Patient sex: M
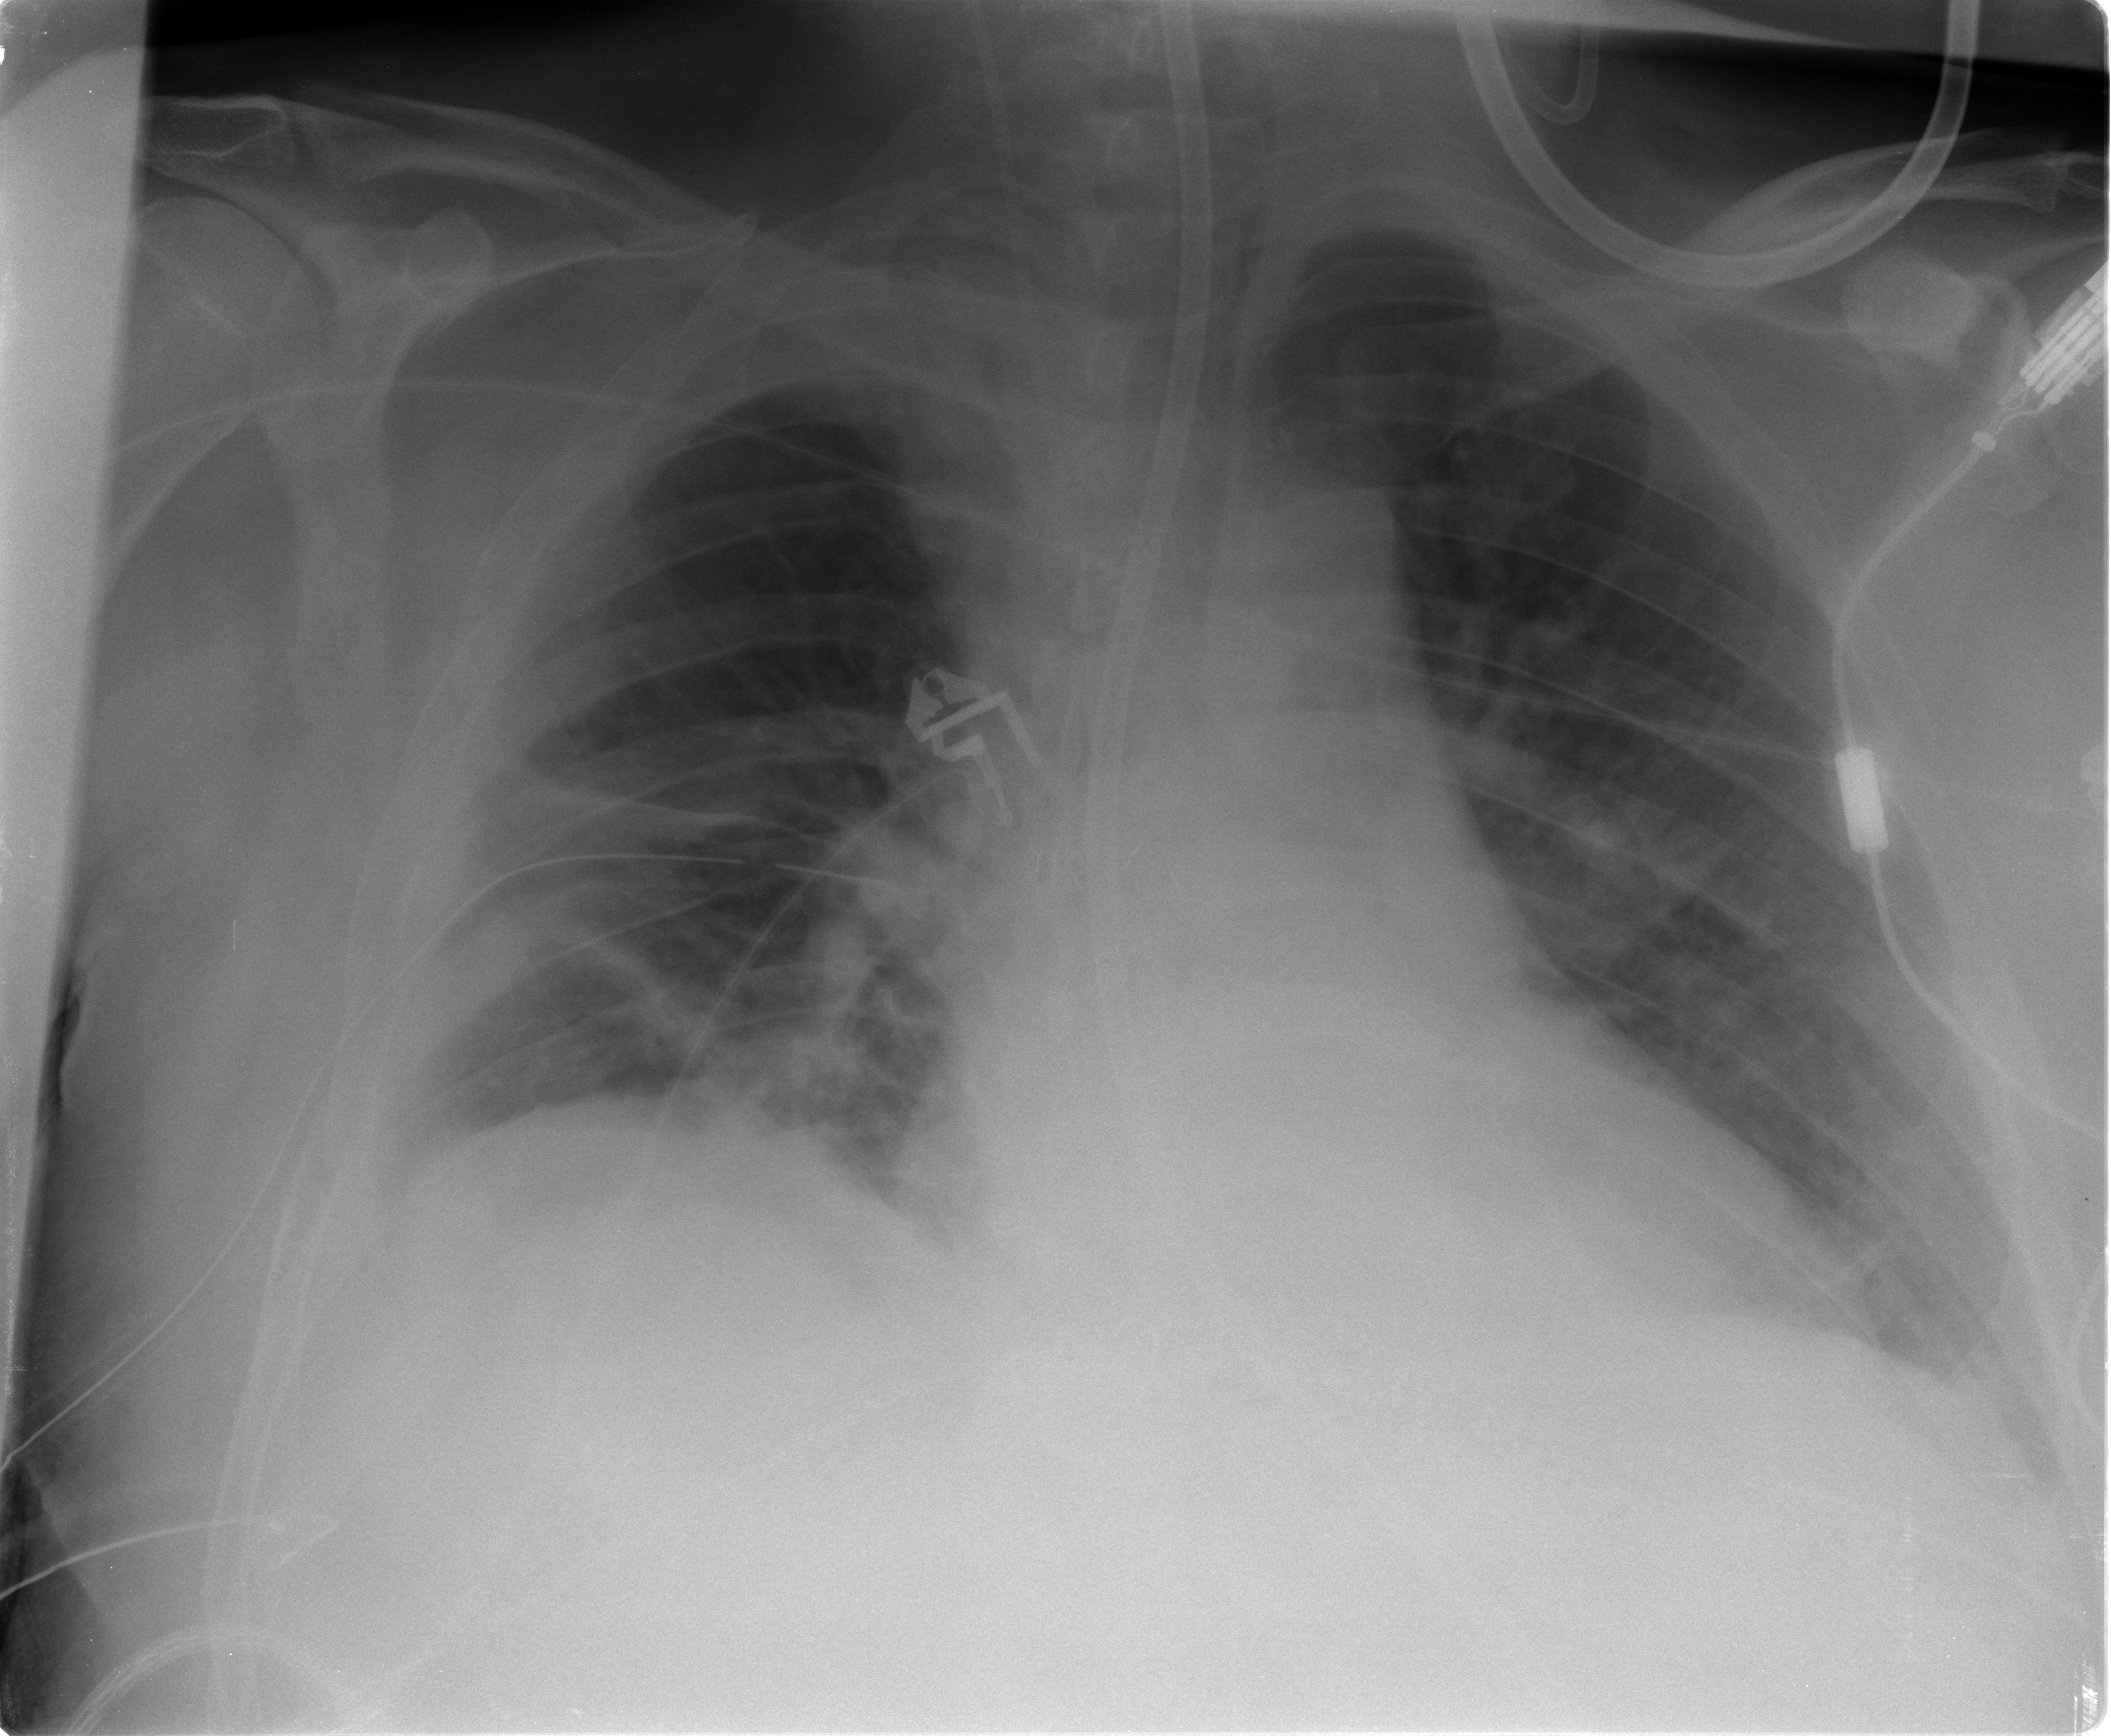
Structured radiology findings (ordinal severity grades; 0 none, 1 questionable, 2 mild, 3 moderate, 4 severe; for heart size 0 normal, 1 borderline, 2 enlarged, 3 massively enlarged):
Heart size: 2
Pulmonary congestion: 2
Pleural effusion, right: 2
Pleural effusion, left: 1
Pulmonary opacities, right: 3
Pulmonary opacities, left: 1
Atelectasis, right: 3
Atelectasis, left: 2